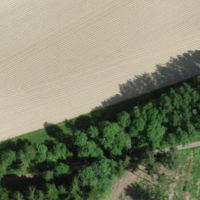
EUNIS habitat code: 44
Species observed at this site:
Symphoricarpos albus